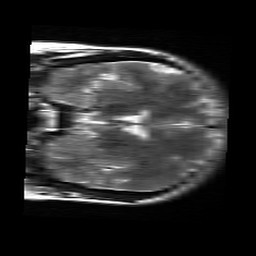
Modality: T2w
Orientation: coronal
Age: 26
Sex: female
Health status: healthy
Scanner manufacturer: siemens
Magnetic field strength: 3 T
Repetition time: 4.01 s
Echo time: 0.116 s